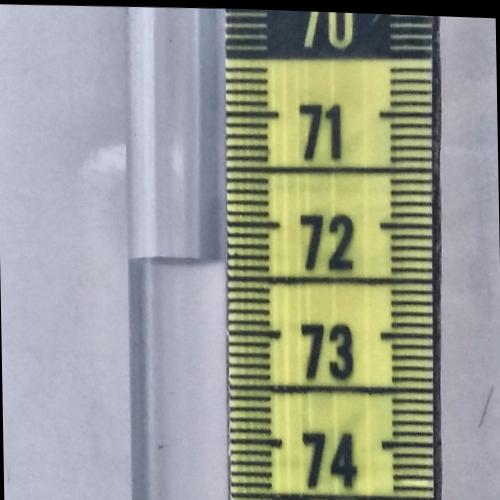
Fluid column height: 72.3 cm